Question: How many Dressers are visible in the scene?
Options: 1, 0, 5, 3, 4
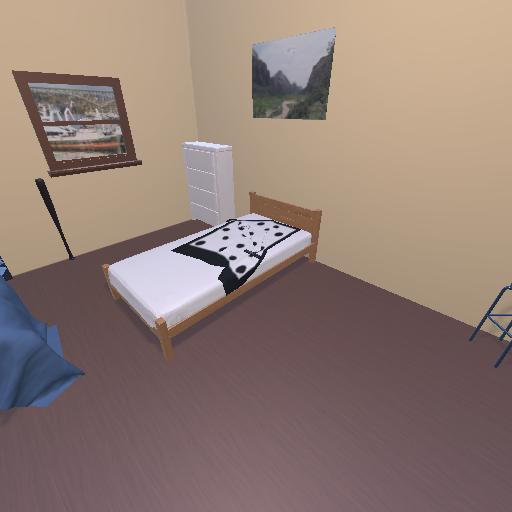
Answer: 1